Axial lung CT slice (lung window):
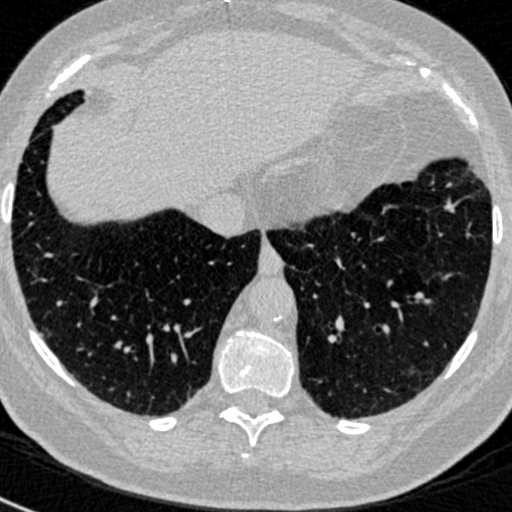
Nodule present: no